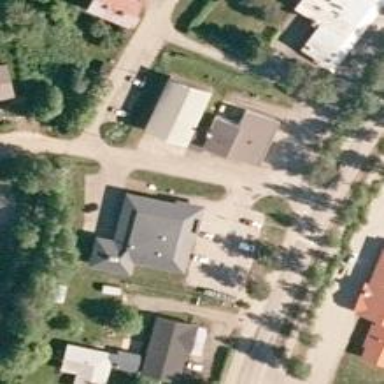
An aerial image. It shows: Convenience shop.